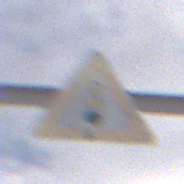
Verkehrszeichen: Lichtzeichenanlage
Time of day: MorningAfternoon
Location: Outdoor (Nature)
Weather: PartlyCloudy
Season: Winter
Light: Natural